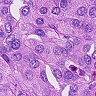
Metastatic tissue present: yes